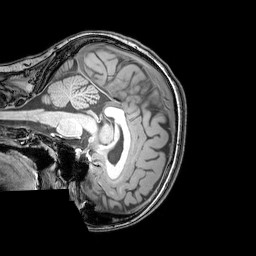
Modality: T1w
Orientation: sagittal
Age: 24
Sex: female
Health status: healthy
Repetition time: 0.081 s
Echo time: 0.037 s